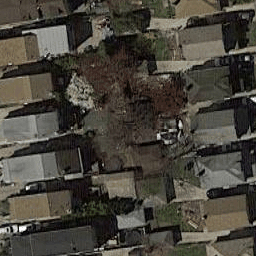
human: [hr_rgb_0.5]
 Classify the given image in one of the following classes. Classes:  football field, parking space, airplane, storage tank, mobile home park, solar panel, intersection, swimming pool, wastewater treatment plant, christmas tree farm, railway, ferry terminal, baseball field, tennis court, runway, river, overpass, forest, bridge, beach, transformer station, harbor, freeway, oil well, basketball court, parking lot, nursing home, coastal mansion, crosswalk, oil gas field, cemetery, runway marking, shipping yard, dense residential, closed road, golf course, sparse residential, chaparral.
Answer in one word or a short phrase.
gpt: dense residential